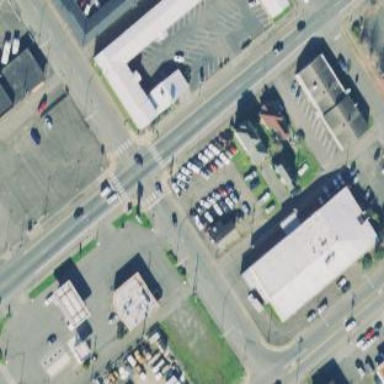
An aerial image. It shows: Retail area with car shop.